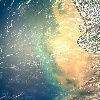
Label: water